Question: I spent a few hours trying to get the "Play Store Views" and "Installs" metrics but I didn't found it how.
I checked the documentation where you could find all the <URL> but those are not there.
I hope someone from the google analytics api could helps me with this issue.

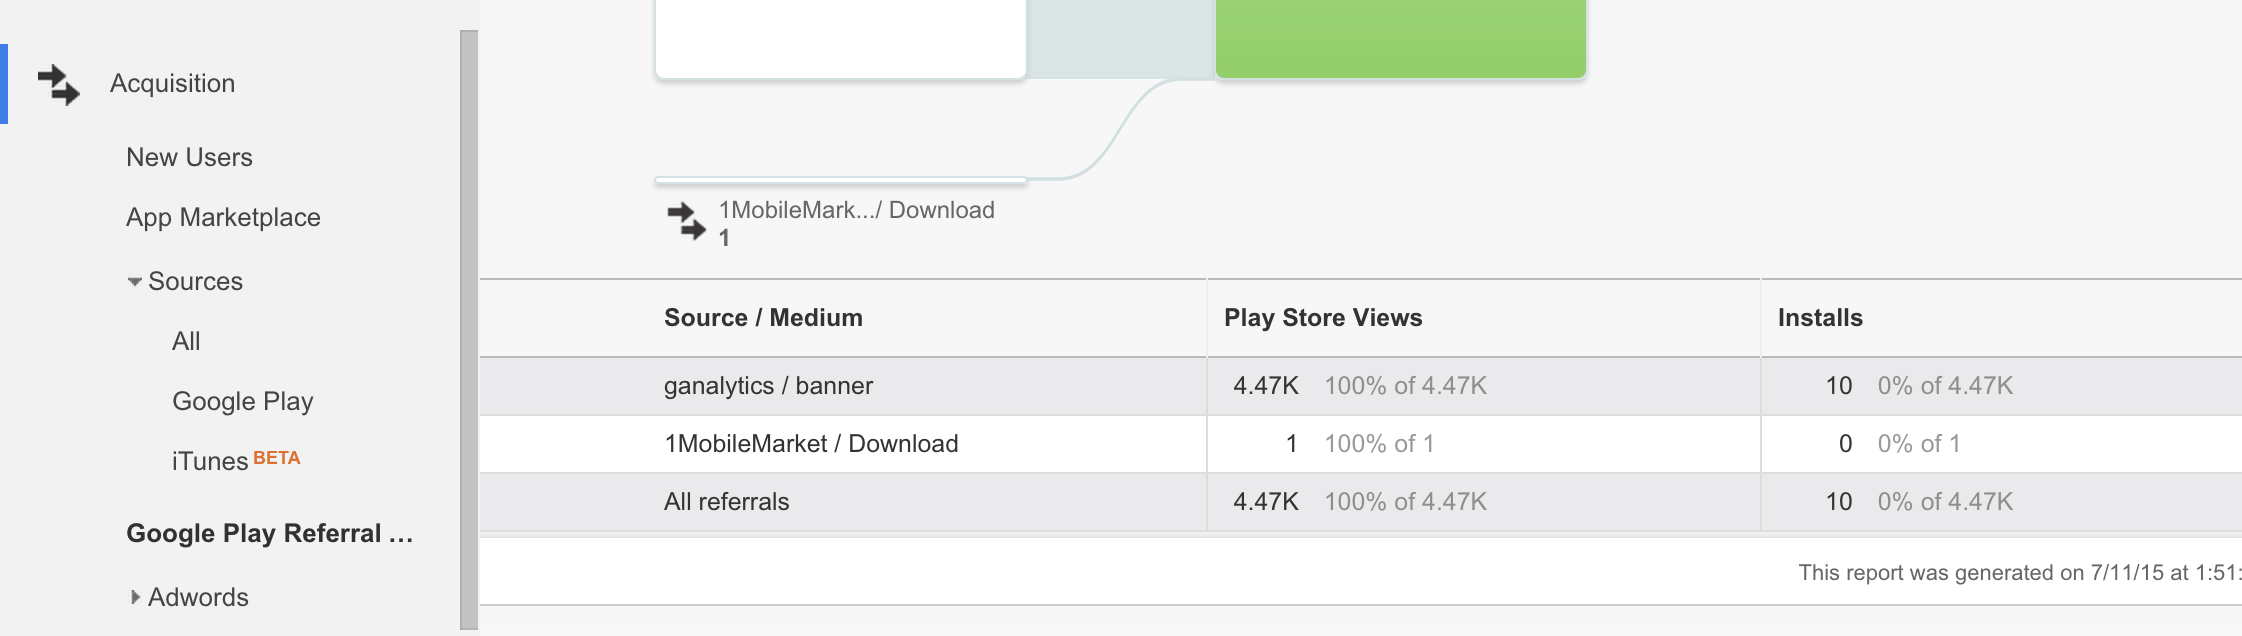
Answer: I have searched high and low for this. It would be very valuable information to have. I was unable to find the information in the Google Analytics API or the Google play APIs.
I had to go as far as double checking with the Google Analytics dev team.
This information is not available through an API at this time.